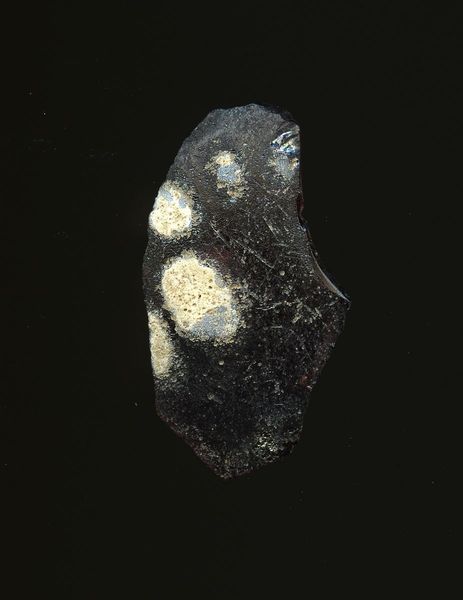
Titel: Fragment eines Gefäßes
Standort: Hamburg
Institution: Museum für Kunst und Gewerbe Hamburg
Schlagwörter: glas, antike, geschnitten, kaiserzeit, gepresst, aufbewahrung, schankgeschirr, gefäß, behälter, frühe kaiserzeit, prinzipat, römische, mittlere, späte